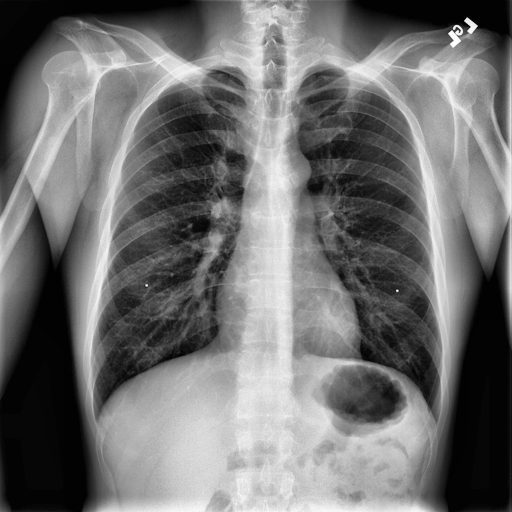
Finding: NORMAL